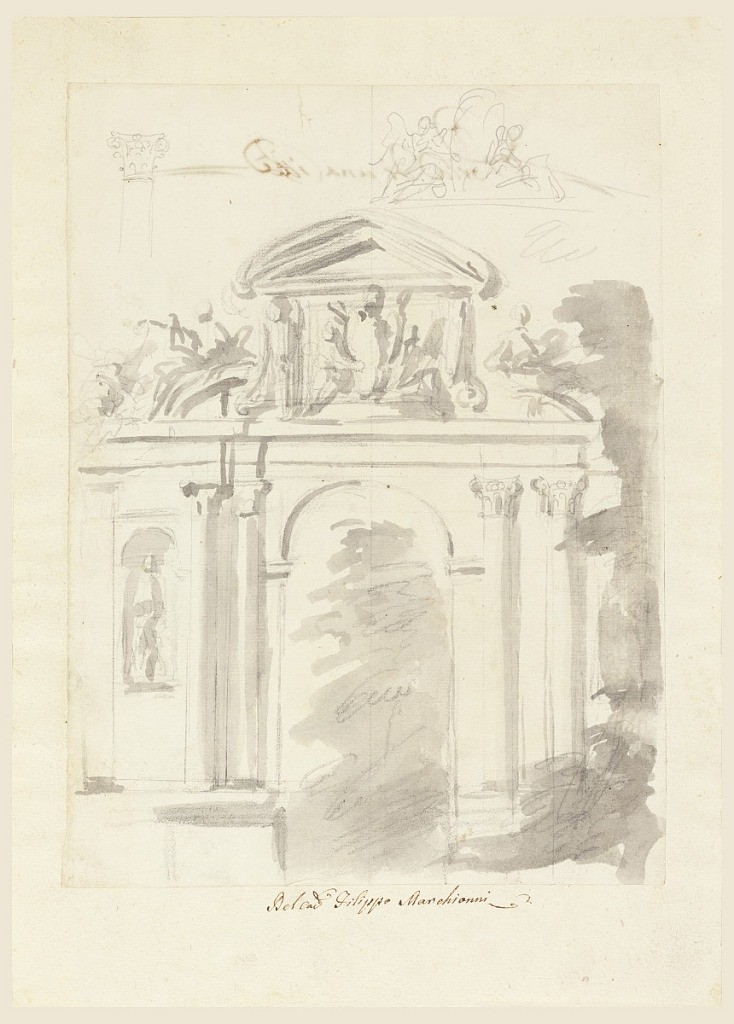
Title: Frame for a town gate with alternate suggestions
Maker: Filippo Marchionni, Italian, 1732–1805
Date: ca. 1750
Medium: Graphite, charcoal, brush and watercolor on paper
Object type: Drawing
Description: Architectural detail of archway, two superficial Corinthian columns at left and right of open arch.  Statue in recessed archway at left, facade of Greek temple above.